Interaction volume radius: 10 \u00c5
Interaction volume height: 30 \u00c5
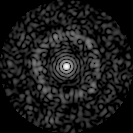
Disorder parameter: 0.8244